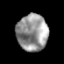
Tissue: prostate
Cell type: T cells
Senescence score: 0.3159
Nuclear area (px): 1119
Mean DAPI intensity: 149.31